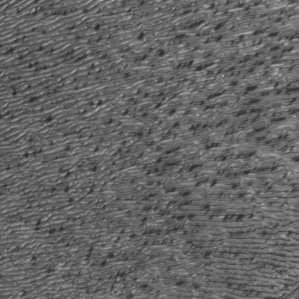
Label: frost